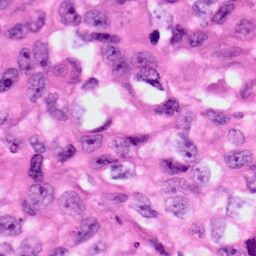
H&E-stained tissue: Lung